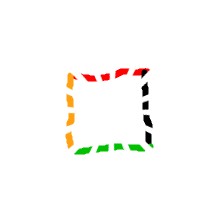
Shape: square